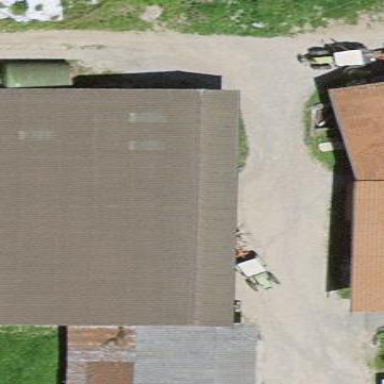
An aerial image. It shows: Group of garages.